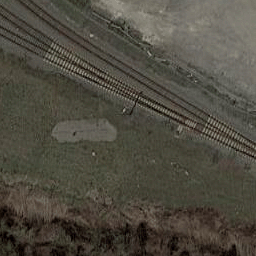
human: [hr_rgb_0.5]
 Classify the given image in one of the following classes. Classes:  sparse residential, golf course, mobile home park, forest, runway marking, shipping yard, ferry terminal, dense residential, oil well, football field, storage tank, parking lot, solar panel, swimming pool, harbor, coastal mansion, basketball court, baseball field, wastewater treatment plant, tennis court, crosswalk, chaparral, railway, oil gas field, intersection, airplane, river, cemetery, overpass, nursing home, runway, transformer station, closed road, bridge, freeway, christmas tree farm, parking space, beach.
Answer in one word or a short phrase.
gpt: railway